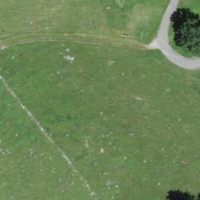
EUNIS habitat code: 24
Species observed at this site:
Plantago media